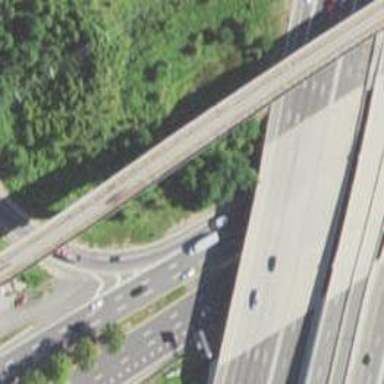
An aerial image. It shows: Motorway junction.